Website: lowes
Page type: cart
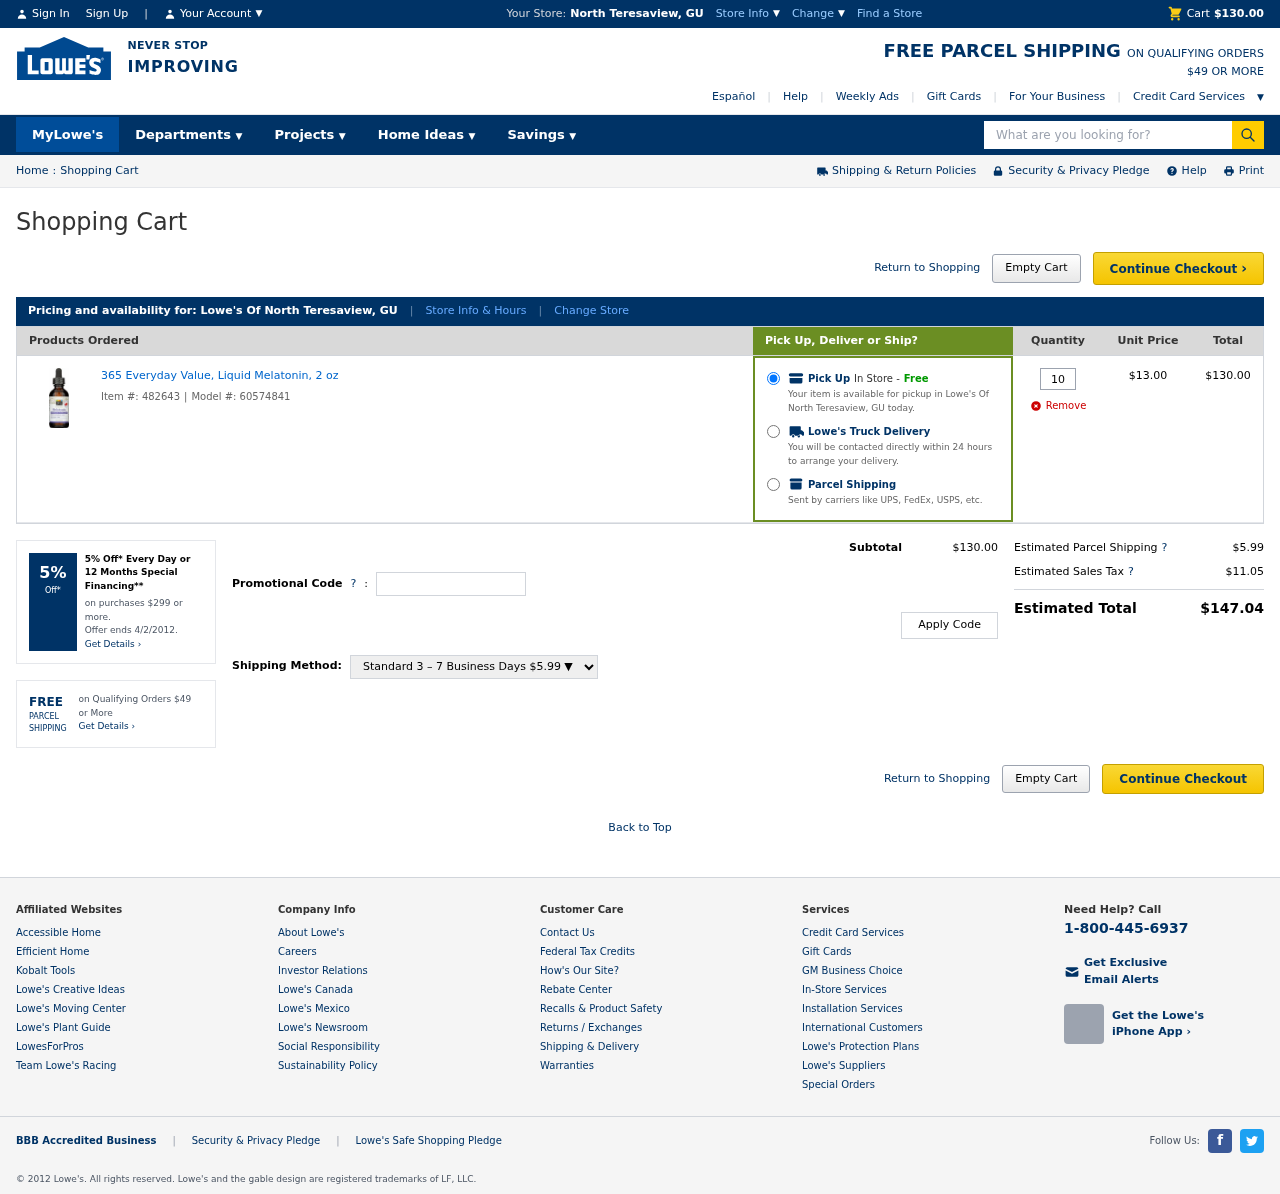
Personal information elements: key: PII_CITY_STATE
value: North Teresaview, GU
Product elements: key: PRODUCT1_NAME
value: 365 Everyday Value, Liquid Melatonin, 2 oz
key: PRODUCT1_PRICE
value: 13
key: PRODUCT1_QUANTITY
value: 10
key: PRODUCT1_ITEM_NUMBER
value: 482643
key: PRODUCT1_MODEL_NUMBER
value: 60574841
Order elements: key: ORDER_SUBTOTAL
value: $130.00
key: ORDER_ITEM_TOTAL
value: $130.00
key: ORDER_SHIPPING
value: $5.99
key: ORDER_TAX
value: $11.05
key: ORDER_TOTAL
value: $147.04
Search elements: key: HEADER_SEARCH
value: What are you looking for?